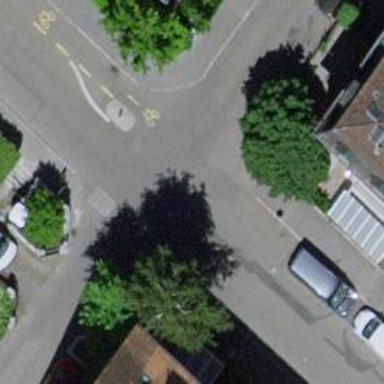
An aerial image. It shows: Kerb serving as barrier.